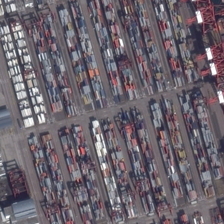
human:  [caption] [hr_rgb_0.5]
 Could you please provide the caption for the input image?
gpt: several buildings and many containers in an industrial area .

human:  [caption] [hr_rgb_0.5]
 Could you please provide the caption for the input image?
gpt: several buildings and many containers in an industrial area .

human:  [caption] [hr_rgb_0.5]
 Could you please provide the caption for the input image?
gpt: several buildings and many containers in an industrial area .

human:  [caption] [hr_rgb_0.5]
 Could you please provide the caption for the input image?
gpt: several buildings and many containers in an industrial area .

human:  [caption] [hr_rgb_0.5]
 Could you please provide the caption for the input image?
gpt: several buildings and many containers in an industrial area .